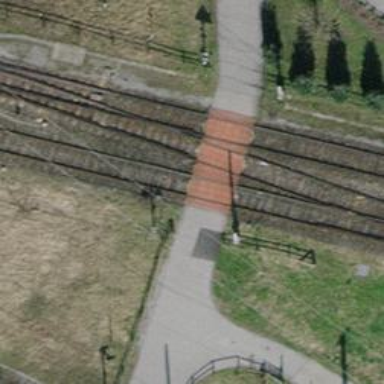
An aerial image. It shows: Railway crossing with lights and full barriers.